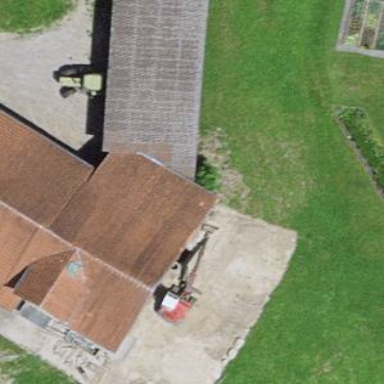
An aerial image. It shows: Farm auxiliary building.